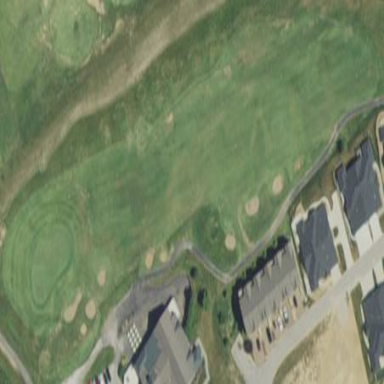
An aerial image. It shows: Area with grass used as rough in golf course.